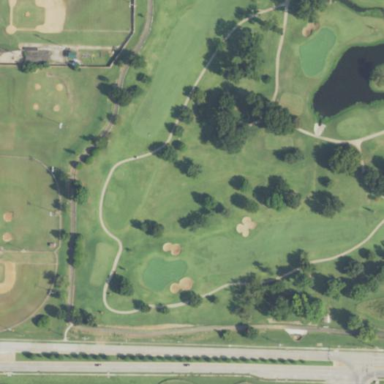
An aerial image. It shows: Grassy area designated as golf fairway.